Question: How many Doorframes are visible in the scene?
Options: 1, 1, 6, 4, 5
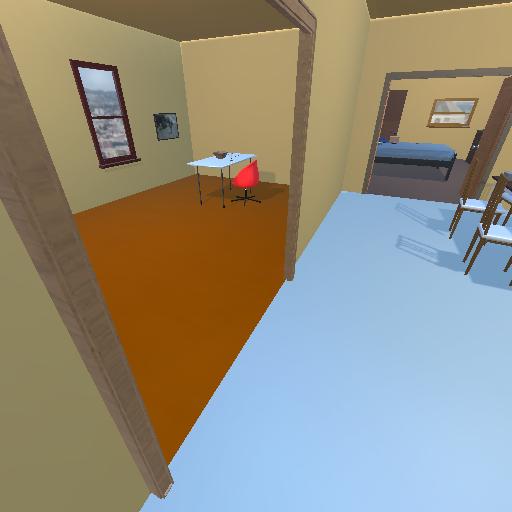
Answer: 1